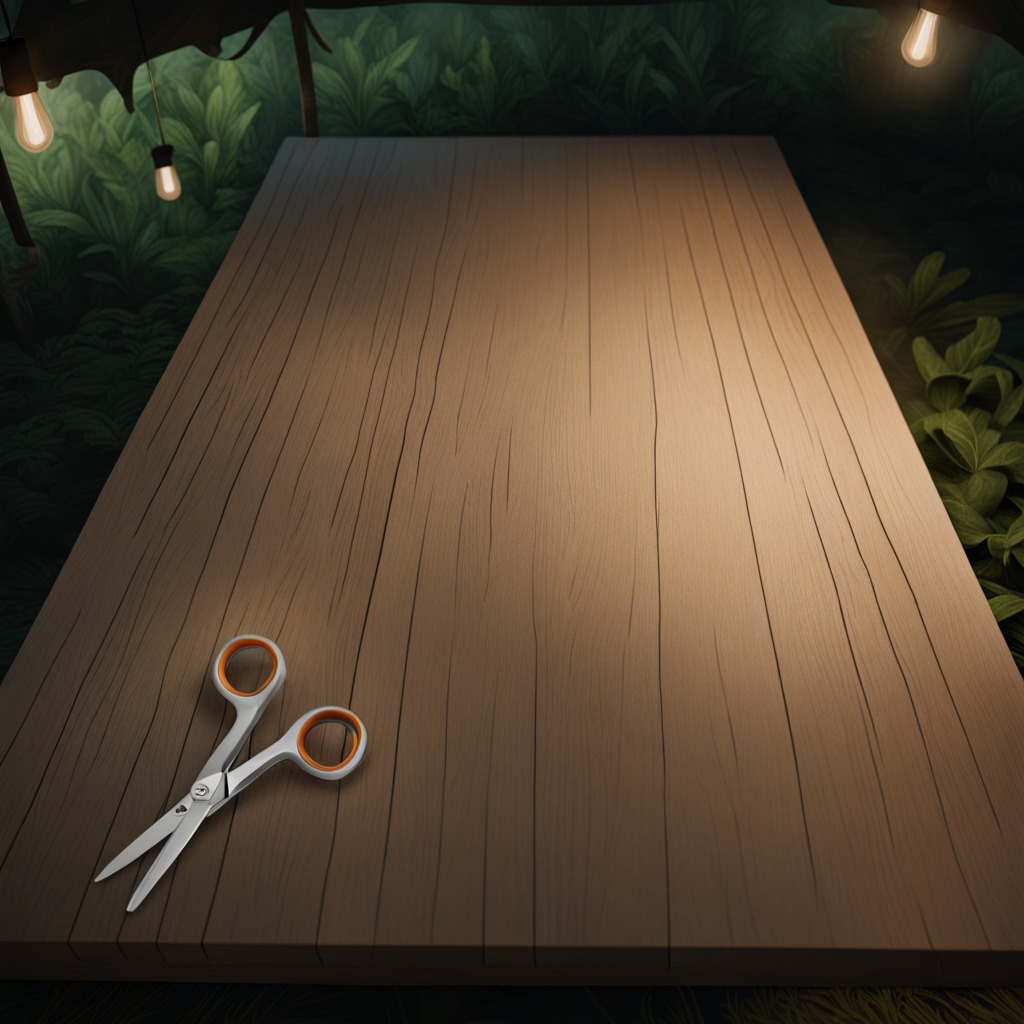
A scissor is lying on a wooden table.